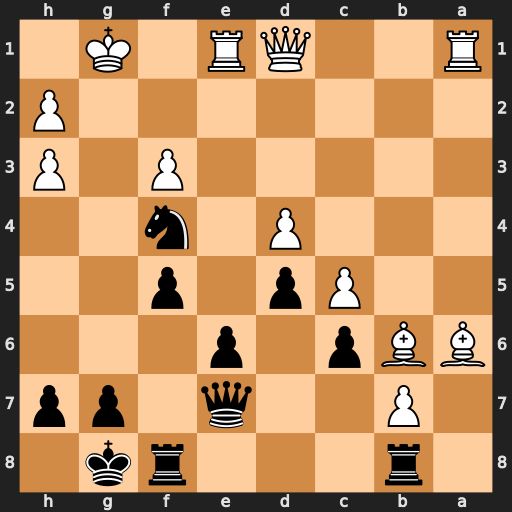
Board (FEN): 1r3rk1/1P2q1pp/BBp1p3/2Pp1p2/3P1n2/5P1P/7P/R2QR1K1
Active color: b
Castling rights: -
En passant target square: -
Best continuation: Qg5+ Kf2 Nxh3+ Kf1 Qg1+